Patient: sex F, age 39
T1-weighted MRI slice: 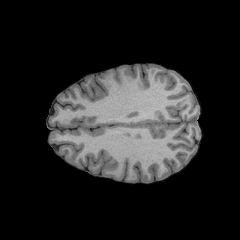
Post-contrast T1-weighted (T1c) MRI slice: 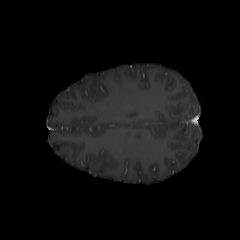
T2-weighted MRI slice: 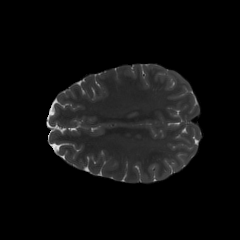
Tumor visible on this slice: no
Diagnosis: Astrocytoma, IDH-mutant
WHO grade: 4